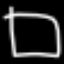
Label: square